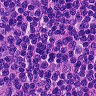
Metastatic tissue present: no